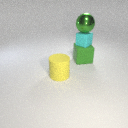
large green metal sphere above small cyan rubber cube